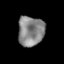
Tissue: prostate
Cell type: T cells
Senescence score: 0.3479
Nuclear area (px): 769
Mean DAPI intensity: 133.8